Question: Finally saw that there is "Microsoft Reporting Services Projects 2022" available for VS2022, which should by idea work as a report designer and open the existing reports. But it turns out all of the report projects now are unsupported/incompatible due to new version of VS. If the VS2019 will be installed, there everything will work.
And migration report is not very informative:
<URL>
Any ideas how to make them work in VS2022? Maybe someone had similar experience?

:
Thanks to the posted suggestion (marked green) managed to install 'Microsoft Reporting Services Projects' Version 3.0.1, which was crucial on VS2019, instead of the 'Microsoft Reporting Services Projects 2022'. That fixed my reporting issue, but due to outdated reporting solution. Probably will need to update it to newer one to avoid such legacy workarounds.
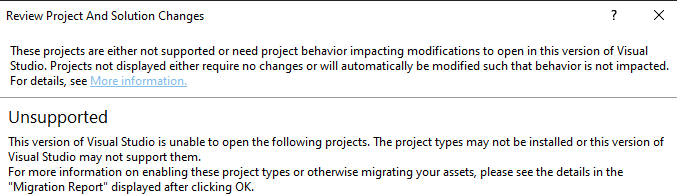
Answer: If you'd like to have early access to VS2022 release candidate builds before they are published to the VS Gallery, we're making available to give customers an opportunity to provide feedback prior to finalizing releases. To access the release candidate of the extensions in Visual Studio, you may do so by creating a "private gallery" and entering the following settings.
Navigate to Tools > Options and then select Extensions and Updates under General.
Under "Additional Extension Galleries", enter the following details:
Name: Microsoft BI VSIX Preview
URL: <URL>
After entering these settings, your "Extensions and Updates" dialog will show updates for the extension when there is a new release candidate that you can install to provide feedback for a day or two before the VS Gallery VSIX is updated.
Provide feedback and report issues with this Vsix Package or Reporting Services projects in general to: ProBIToolsFeedback@microsoft.com.
<URL>